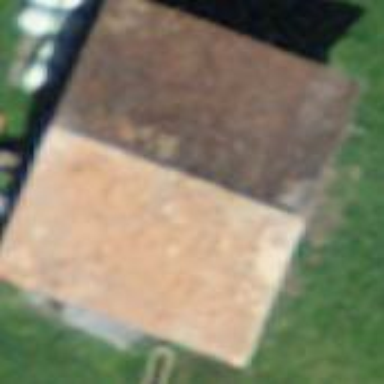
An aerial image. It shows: Rural barn.